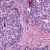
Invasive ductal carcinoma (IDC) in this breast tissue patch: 1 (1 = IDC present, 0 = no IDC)